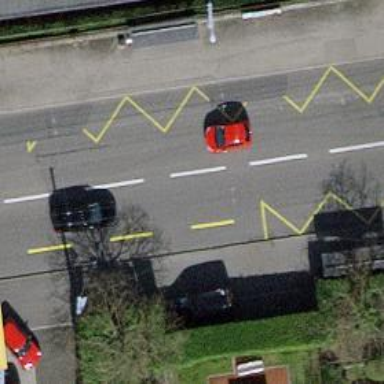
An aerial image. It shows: Trolleybus stop position for public transport.